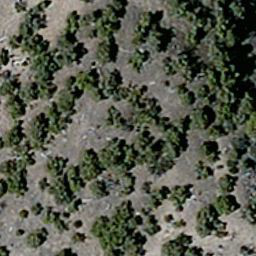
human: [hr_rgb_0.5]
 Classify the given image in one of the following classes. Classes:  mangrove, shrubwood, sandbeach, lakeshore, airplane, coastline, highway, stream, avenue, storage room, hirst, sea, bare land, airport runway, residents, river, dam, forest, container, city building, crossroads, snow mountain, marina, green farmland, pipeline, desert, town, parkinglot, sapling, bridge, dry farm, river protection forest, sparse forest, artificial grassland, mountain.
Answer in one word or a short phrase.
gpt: sparse forest